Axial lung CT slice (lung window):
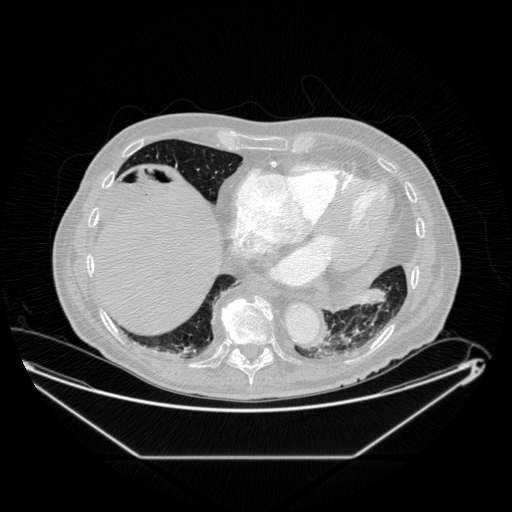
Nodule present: no